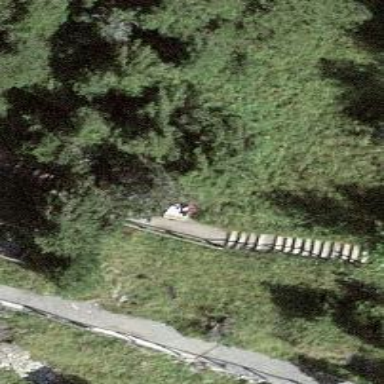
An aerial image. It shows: Bench.